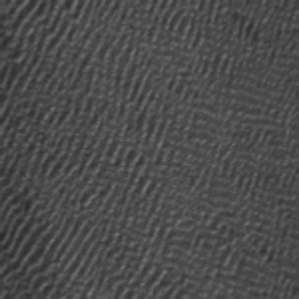
Label: frost